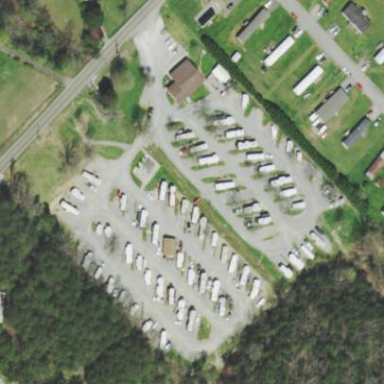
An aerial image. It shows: Caravan site for tourism.